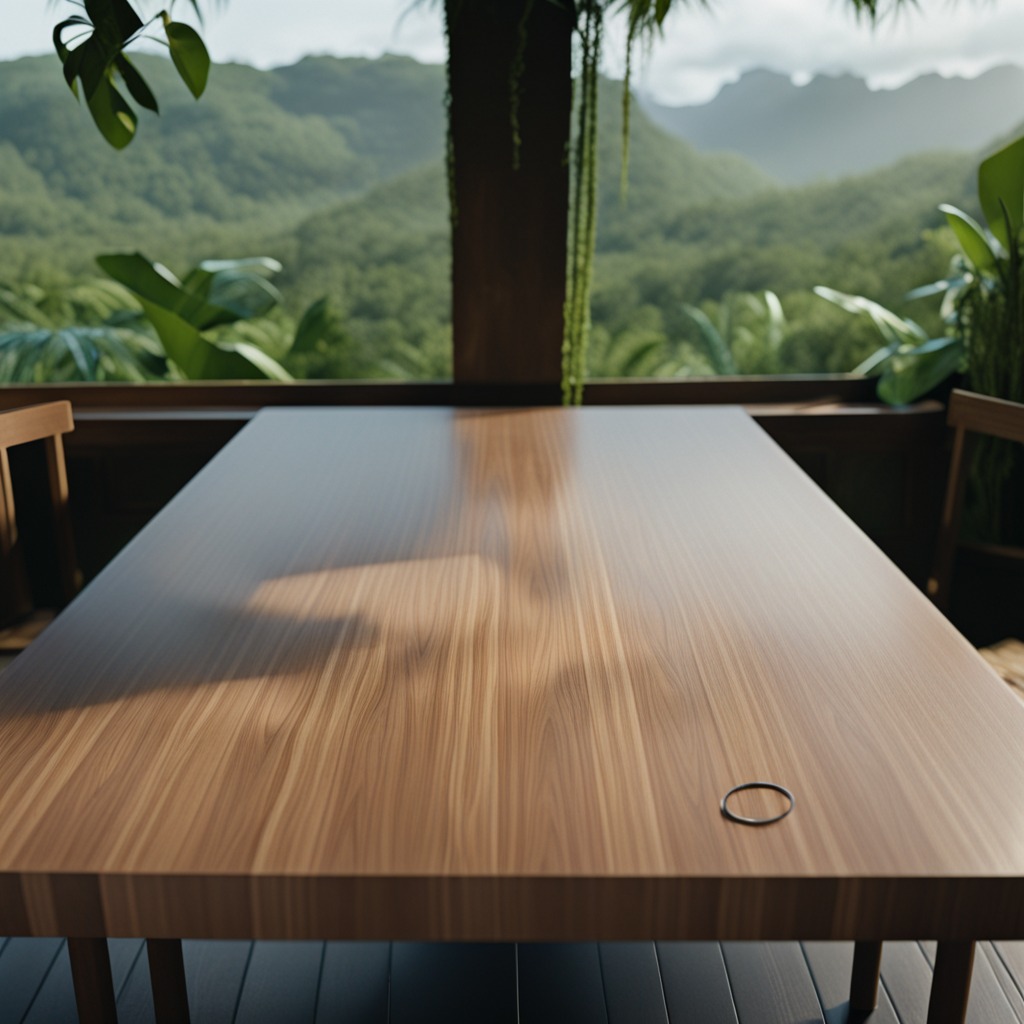
A rubber O-ring is lying on a wooden table in a jungle field workshop tent.